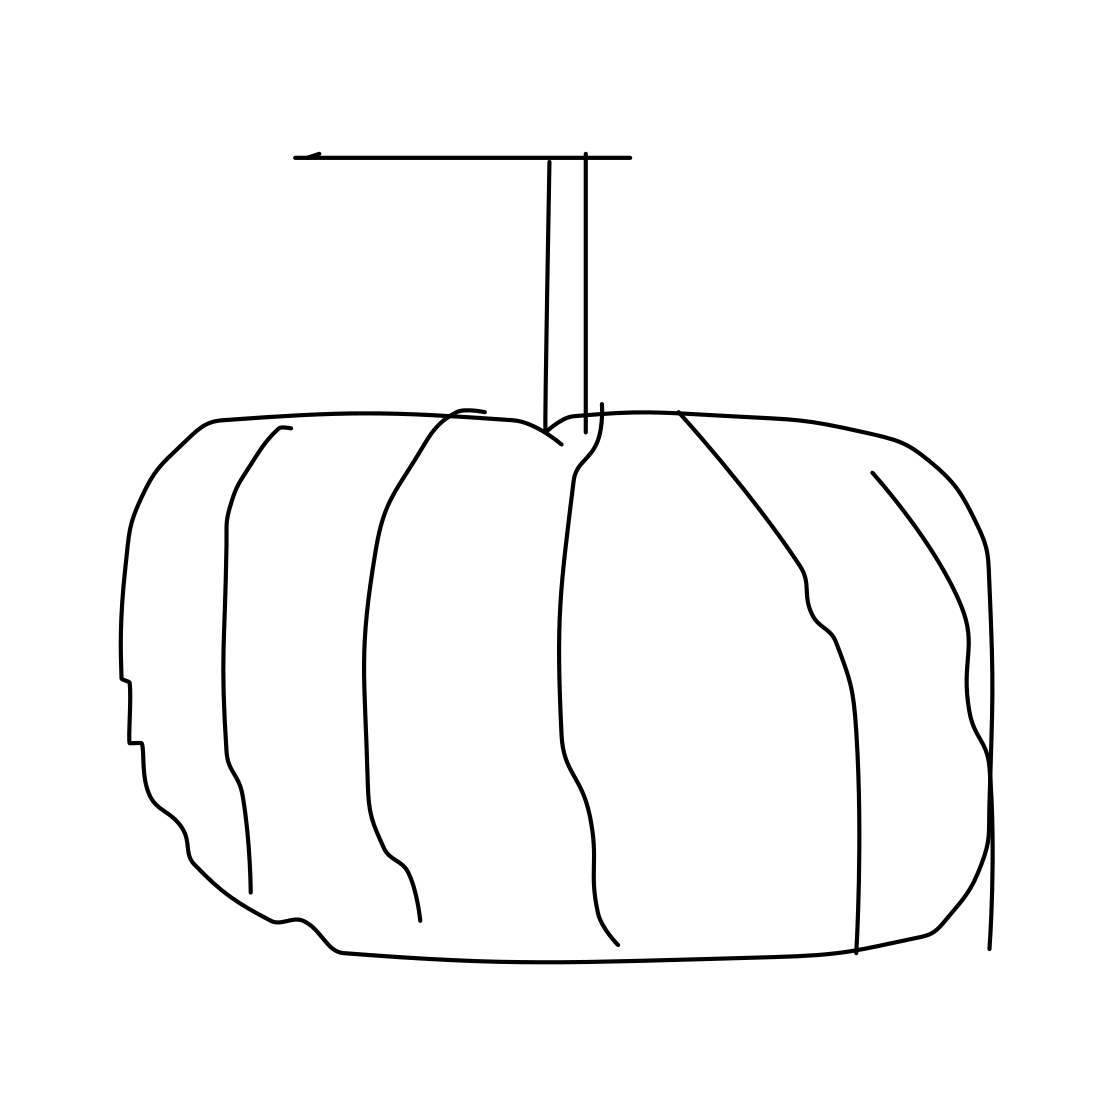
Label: pumpkin